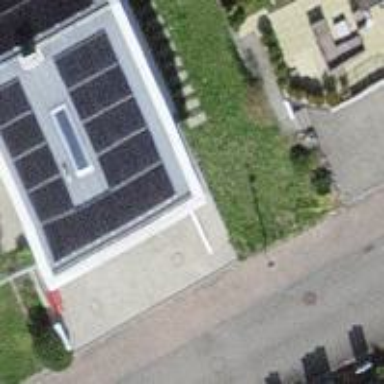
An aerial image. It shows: Solar photovoltaic panel generator.